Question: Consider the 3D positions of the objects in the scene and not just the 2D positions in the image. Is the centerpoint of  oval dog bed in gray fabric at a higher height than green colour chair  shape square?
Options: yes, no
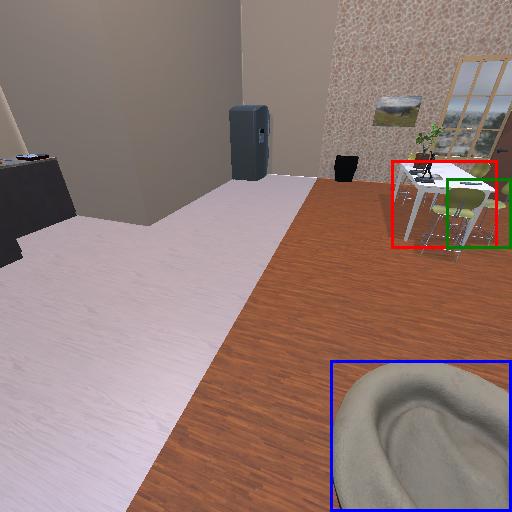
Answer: yes